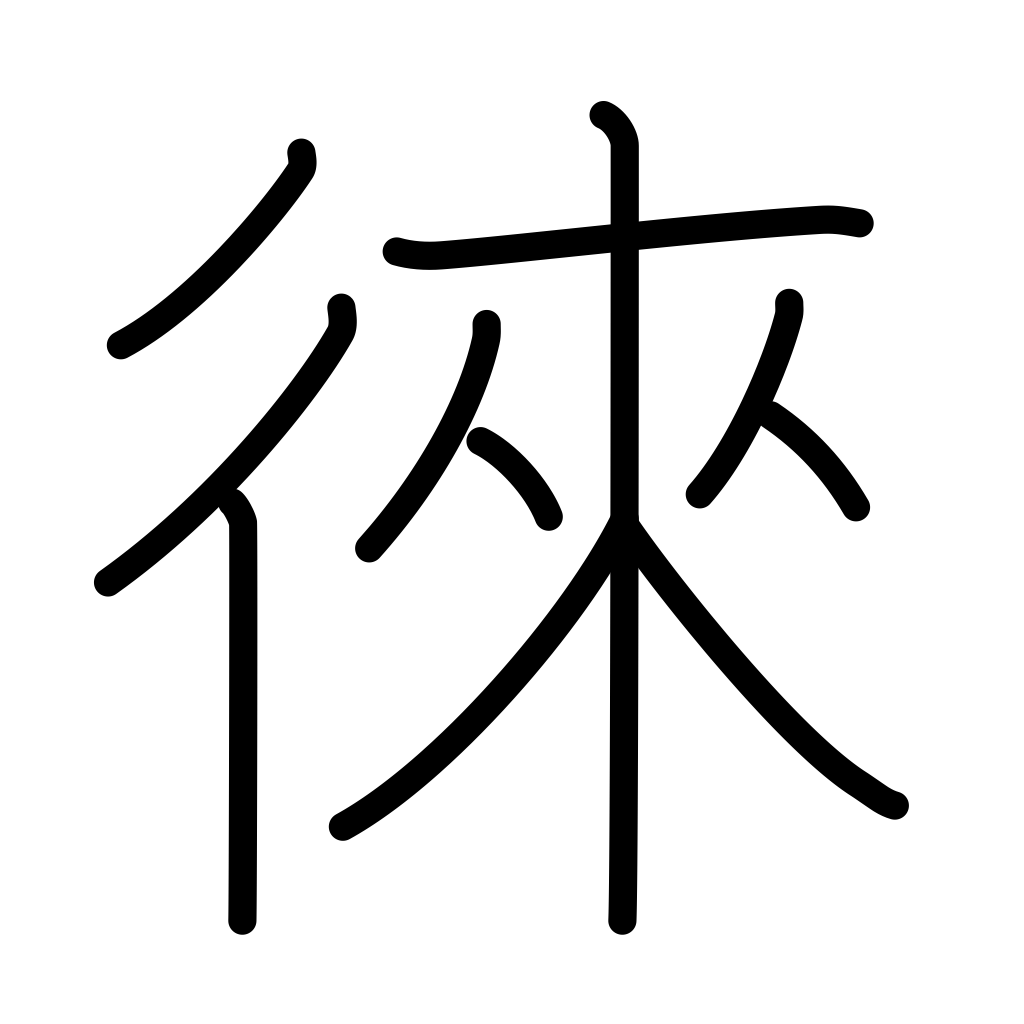
Meaning: induce, encourage to come